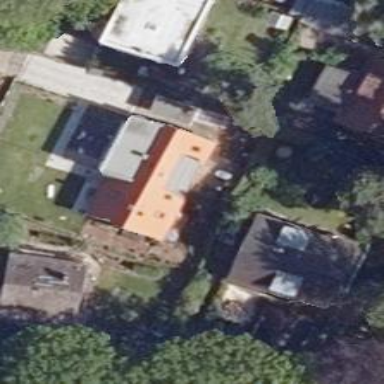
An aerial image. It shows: Building with gabled roof.